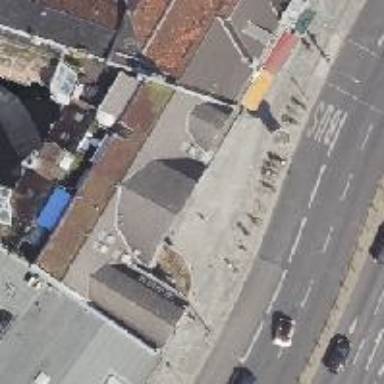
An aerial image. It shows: Beauty shop.